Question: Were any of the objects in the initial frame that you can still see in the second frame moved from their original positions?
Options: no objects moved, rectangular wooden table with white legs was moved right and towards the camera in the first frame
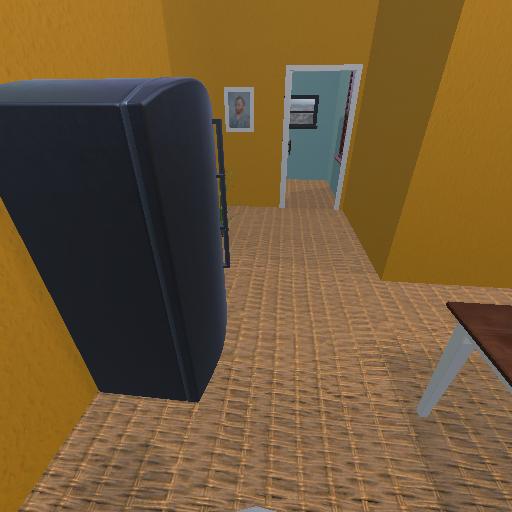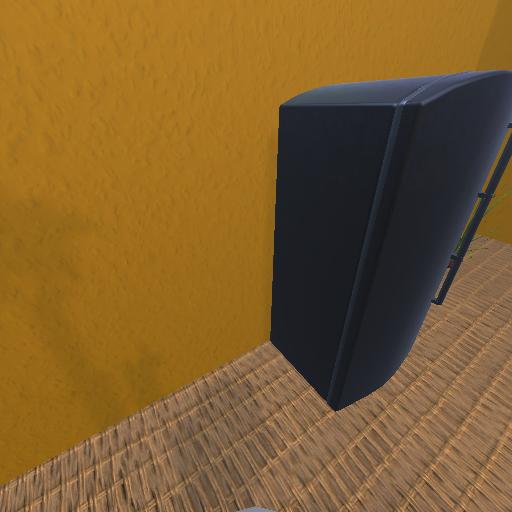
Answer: no objects moved